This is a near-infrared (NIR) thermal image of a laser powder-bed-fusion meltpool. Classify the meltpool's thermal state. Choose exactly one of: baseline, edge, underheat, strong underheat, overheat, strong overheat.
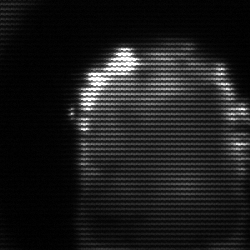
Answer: baseline